Question: I'm trying to implement (just for fun) a input text like Facebook do with their text area, I mean, the hashtag highlighter of Facebook). I'm following <URL> to do this.
I'm having some issues because I don't have the same css of this question, so I want know if you can help me solving this issue. here is the "weirdness" that I'm talking about:

'''
// HTML
<div class="overlap" contenteditable='true'> </div>
<input type='text' class='medium-input' autocomplete='off'/>
// JS
$('.medium-input').keyup(function (e) {
var str =$('.medium-input').val();
str = str.replace(/
/g, '<br>');
str = str.replace(/#([a-zA-Z0-9]+)/g, "<b>#$1</b>");
$('.overlap').html(str);
});
// CSS
.medium-input, .overlap{
width: 560px;
position: relative;
float: left;
background-color: transparent;
outline: 0;
resize: none;
direction: ltr;
}
.overlap{
position:absolute;
color:transparent;
white-space: pre-wrap;
max-width: 100%;
height: 30px;
padding: 7px 8px;
font-family: sans-serif;
}
.overlap b{
font-weight:bold;
color:#333;
display: inline-block;
white-space: pre-wrap;
word-wrap:break-word;
direction: ltr;
text-align: left;
max-width: 100%;
}
'''
As you see, I don't know a lot of CSS and JS, I'm trying to learn by myself, but I'm having this issue, hope you can help me.
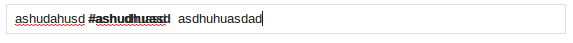
Answer: # Update
The simplest solution is to use a 'textarea' (with 'no-resize'). Then auto-expand it with a bit of javascript :
<URL> /
'''
$(function () {
var overlap = $('.overlap'),
input = $('.medium-input');
input.on('input', function () {
overlap.html(this.value.replace(/#([a-zA-Z0-9]+)/g, "<b>#$1</b>"));
input.height(overlap.height());
});
});
'''
---
It's kinda complicated to work with bold text. It takes up more space, creating that "weirdness".
You can simulate a bold text by using a text-shadow:
<URL> /
'''
.medium-input, .overlap {
position: relative;
width: 560px;
padding: 5px;
background-color: transparent;
border: 1px solid #999;
outline: 0;
font-size: 13px;
font-family: sans-serif;
word-spacing: 2px;
color: #333;
margin: 0;
}
.overlap {
position: absolute;
color: transparent;
border: 1px solid transparent;
}
.overlap b {
font-weight: normal;
text-shadow: -1px 0 0 #666;
}
'''
Or you can simply use another styling method:
<URL> /
'''
.medium-input, .overlap {
position: relative;
width: 560px;
padding: 5px;
background-color: transparent;
border: 1px solid #999;
outline: 0;
font-size: 13px;
font-family: sans-serif;
word-spacing: 2px;
color: #333;
margin: 0;
}
.overlap {
position: absolute;
color: transparent;
border: 1px solid transparent;
}
.overlap b {
font-weight: normal;
background-color: #dedede;
padding: 0 3px;
margin: 0 -3px 0 -3px;
border-radius: 3px;
box-shadow: 0 0 0 1px #999;
}
'''